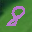
Label: 8